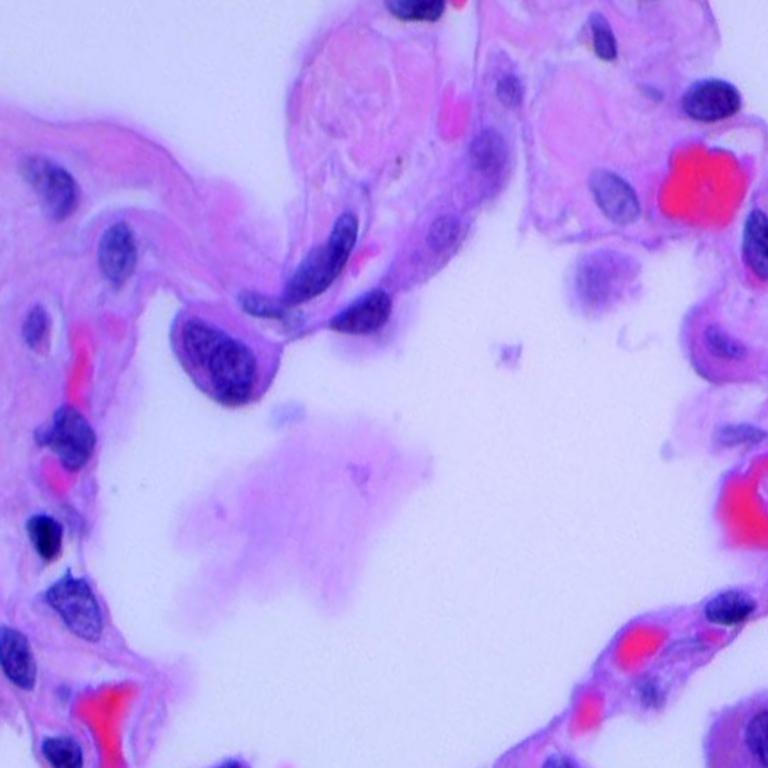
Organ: lung
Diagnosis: benign